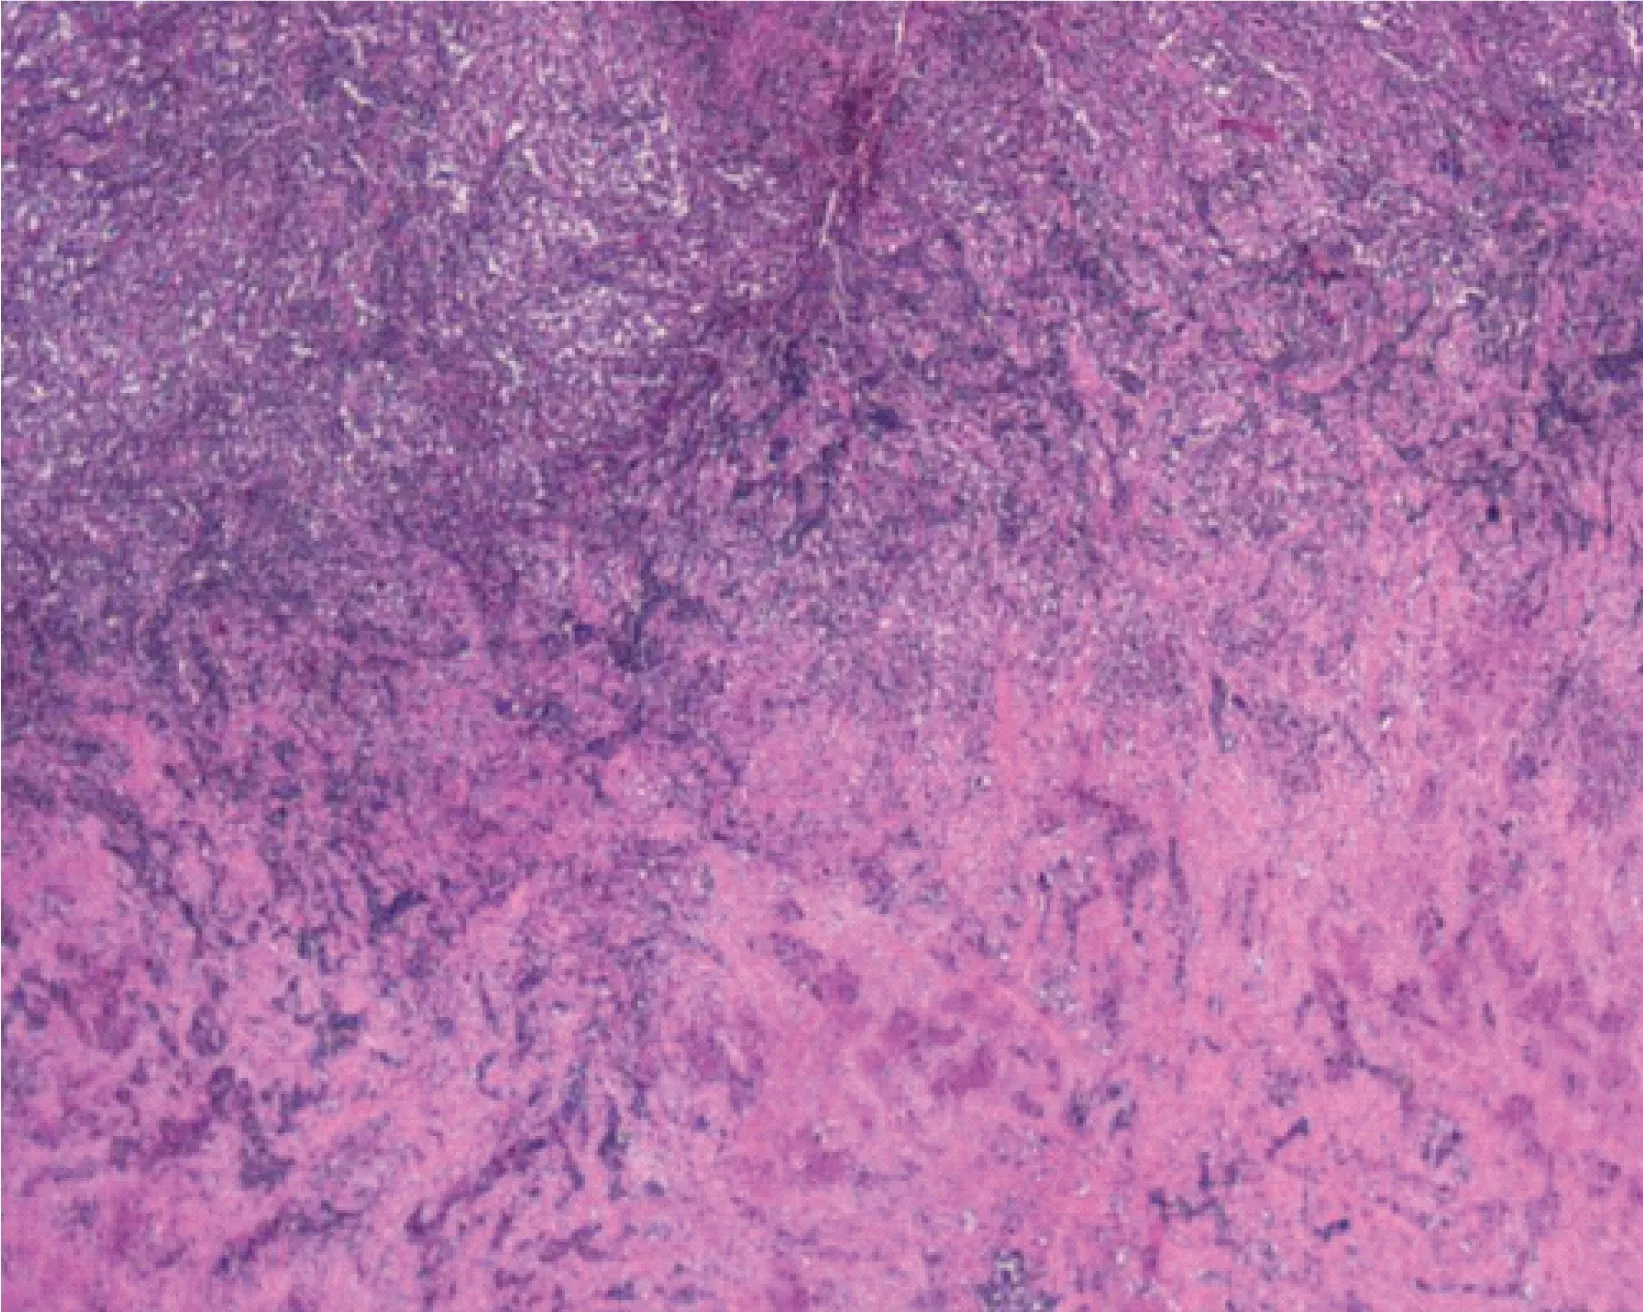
Hematoxylin-Eosin stain of primary tumor (40x).
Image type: pathology (h&e)